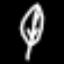
Label: leaf